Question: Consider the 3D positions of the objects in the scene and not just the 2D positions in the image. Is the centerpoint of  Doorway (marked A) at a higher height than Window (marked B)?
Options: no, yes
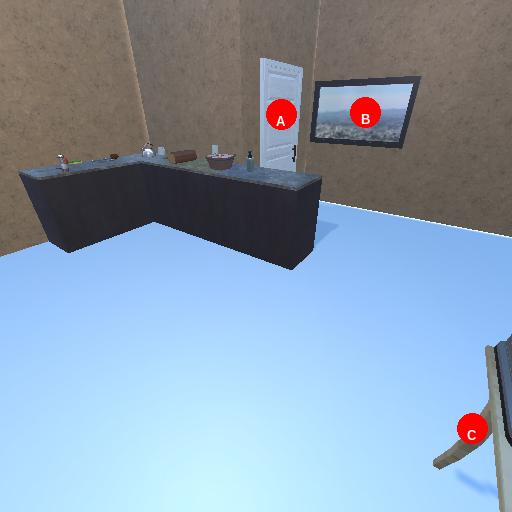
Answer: no